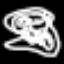
Label: octagon